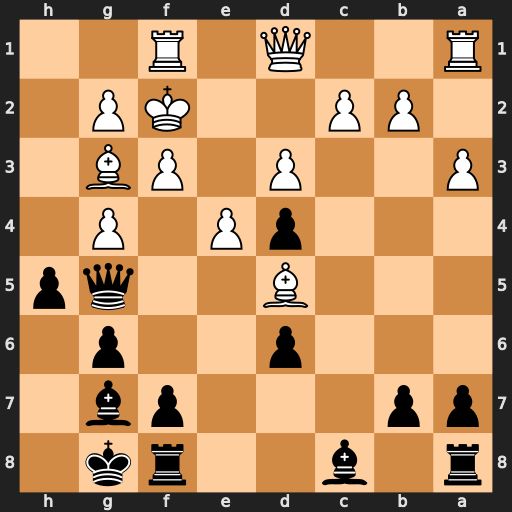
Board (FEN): r1b2rk1/pp3pb1/3p2p1/3B2qp/3pP1P1/P2P1PB1/1PP2KP1/R2Q1R2
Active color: b
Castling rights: -
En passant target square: -
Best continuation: Qe3#